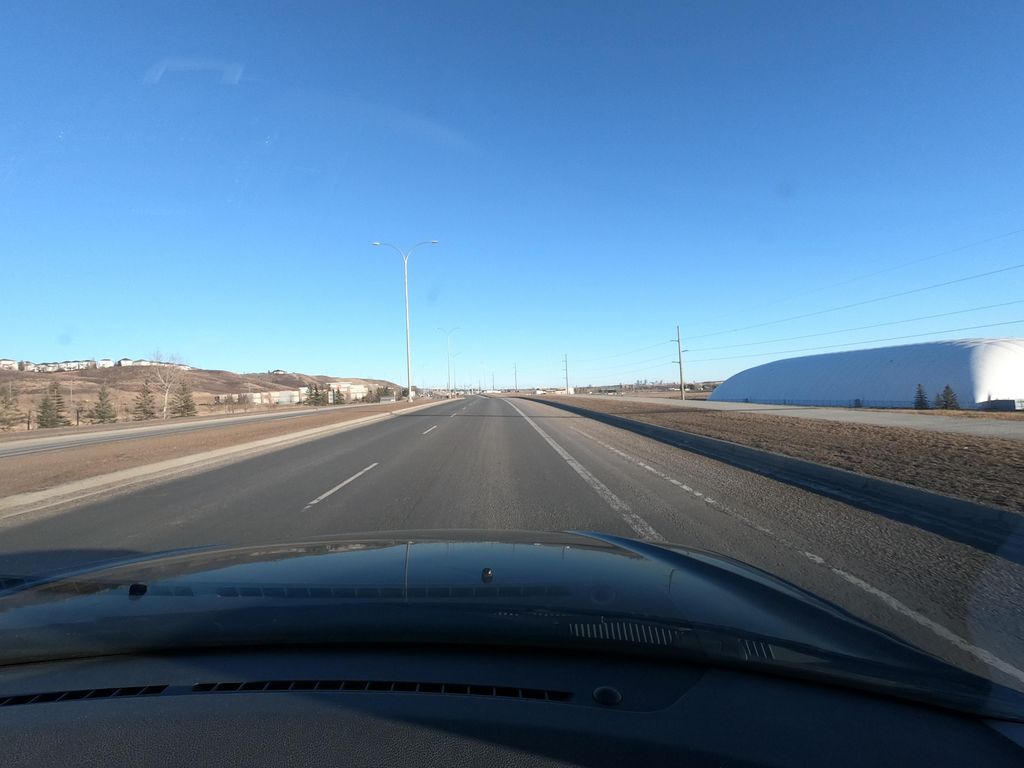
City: calgary